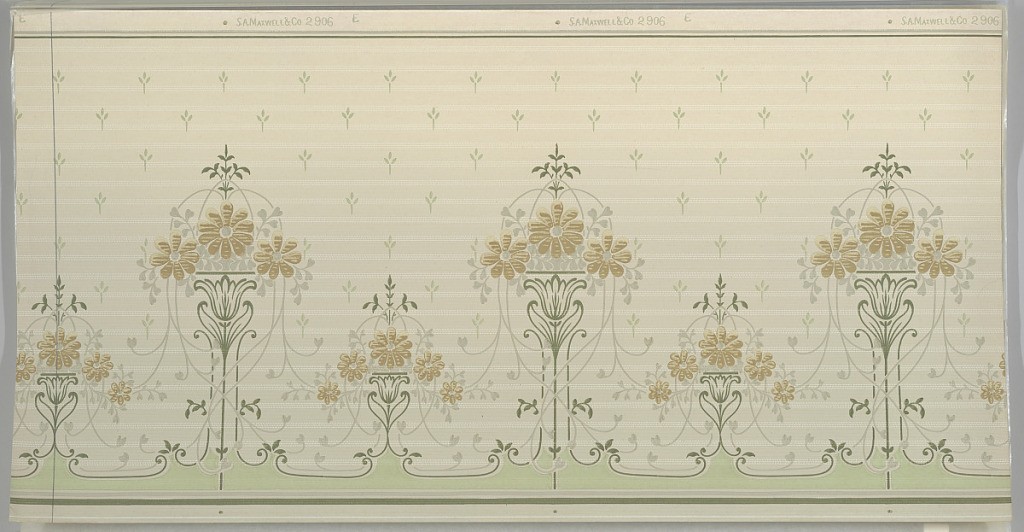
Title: Frieze
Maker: Maxwell & Co., S.A., Chicago, Illinois, USA
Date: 1905–1915
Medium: Machine-printed paper
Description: Stylized floral bouquet, alternating between tall motif with three flowers and short motif with five flowers. Vines hang from each bouquet. Very stylized floral motif in background, printed in diagonal rows. Green band along bottom edge.